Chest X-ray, PA view. Patient: 31 years old, sex M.
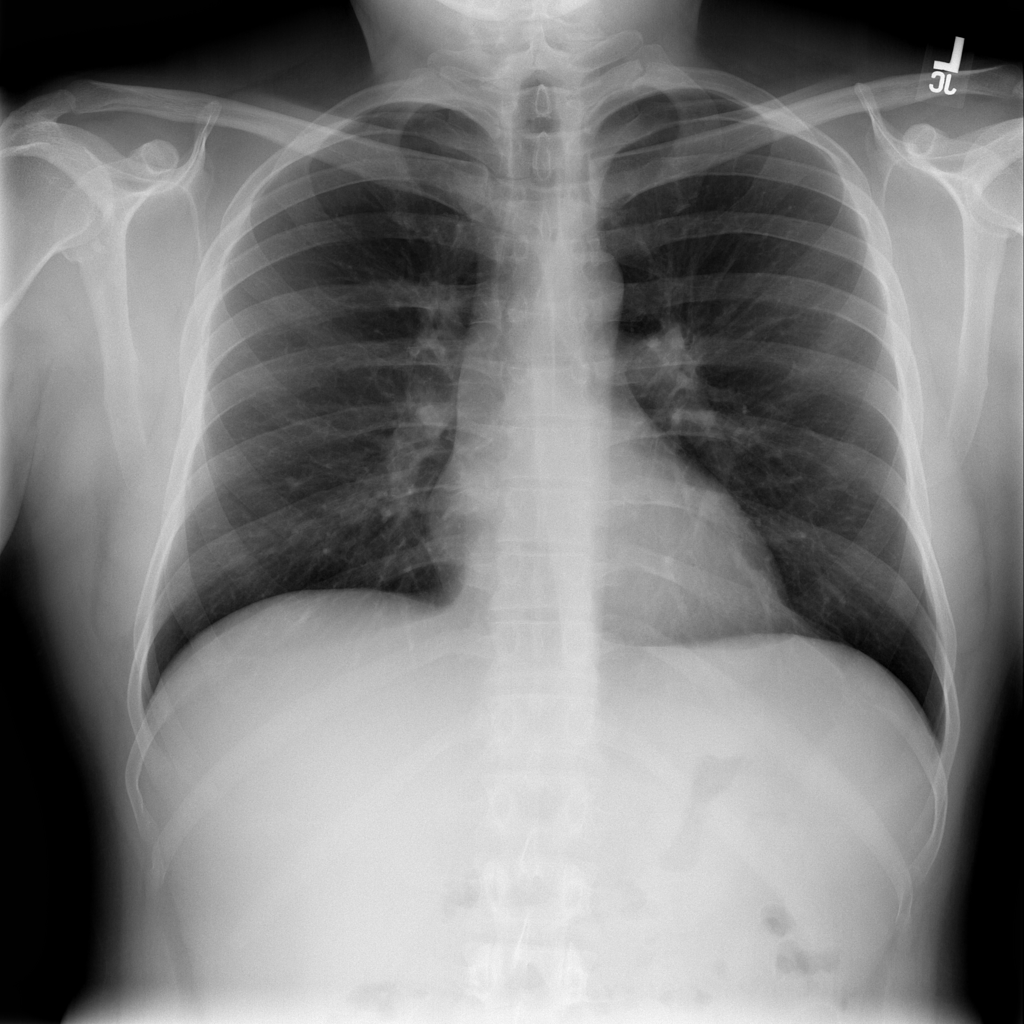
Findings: No Finding